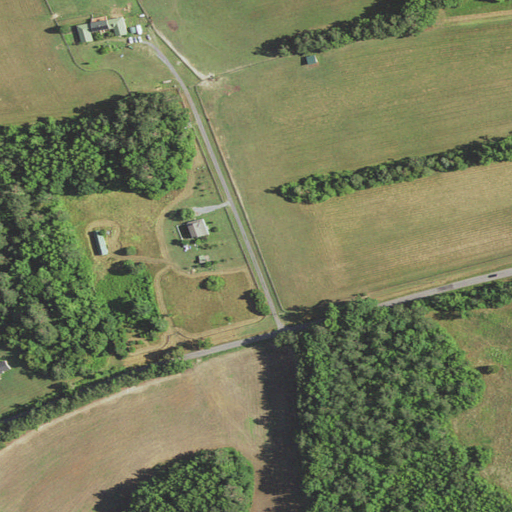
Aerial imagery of mountain in Virginia named Gunns Hill containing pasture, mixed forest, open development, evergreen forest, deciduous forest, medium intensity development, and shrub